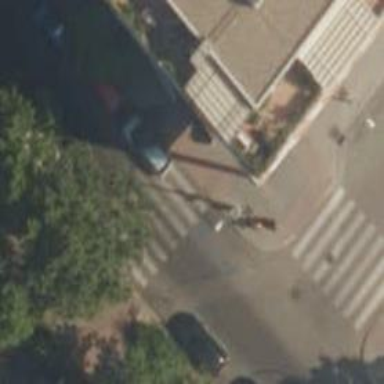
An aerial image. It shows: Crossing road.